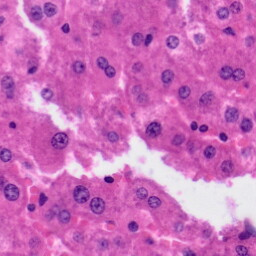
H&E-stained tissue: Liver